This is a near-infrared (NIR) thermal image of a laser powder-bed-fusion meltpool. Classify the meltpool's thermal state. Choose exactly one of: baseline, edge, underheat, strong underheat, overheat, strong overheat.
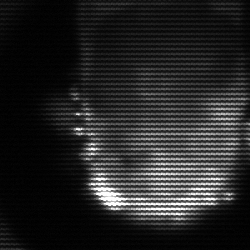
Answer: baseline